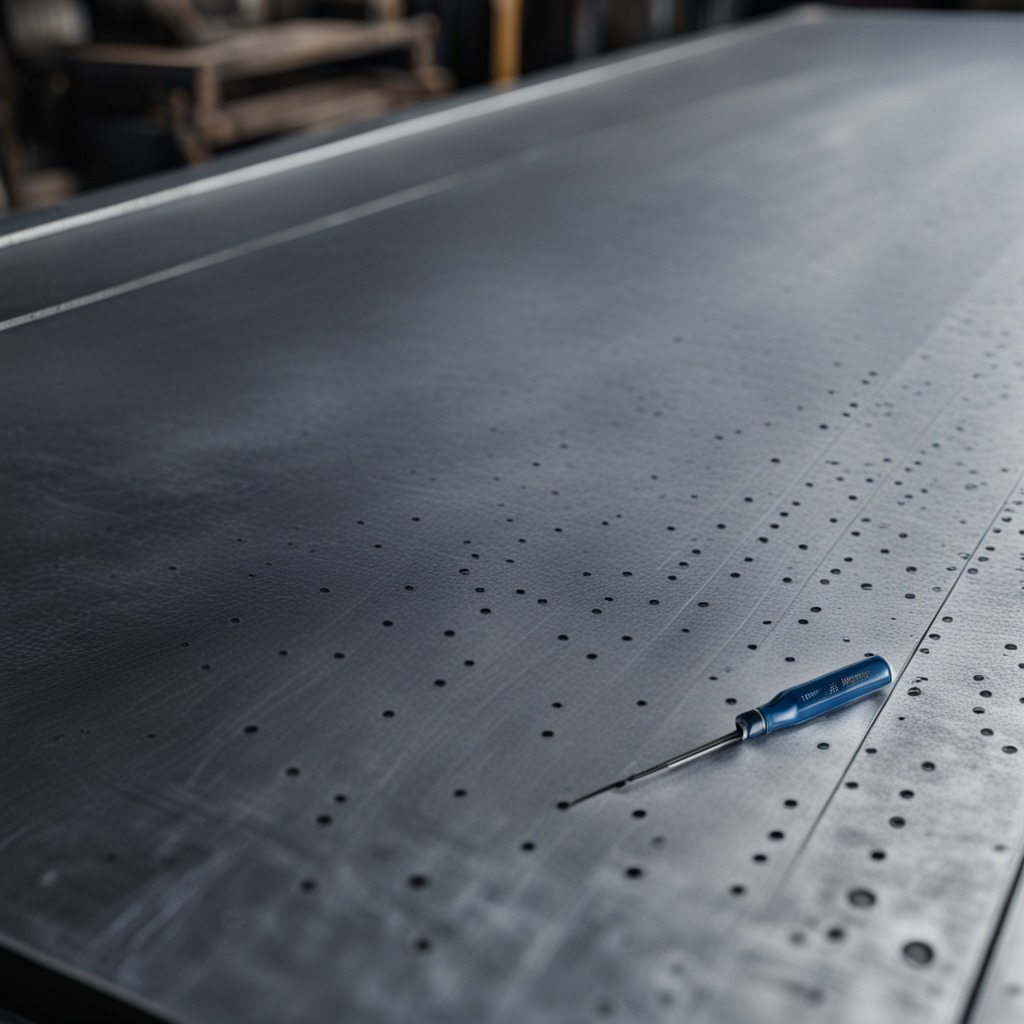
A screwdriver lies on the cold steel table in a mining workshop.